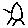
Label: sun